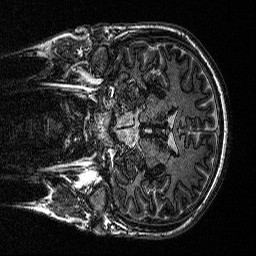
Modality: MP2RAGE
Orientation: coronal
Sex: male
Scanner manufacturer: siemens
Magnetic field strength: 3 T
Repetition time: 5 s
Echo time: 0.00292 s